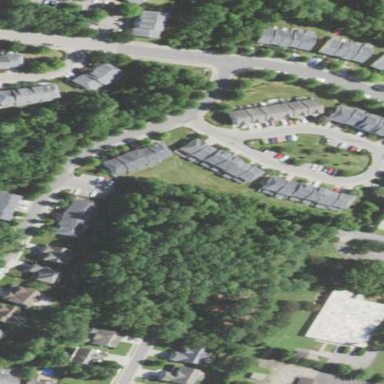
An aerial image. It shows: Residential neighbourhood.